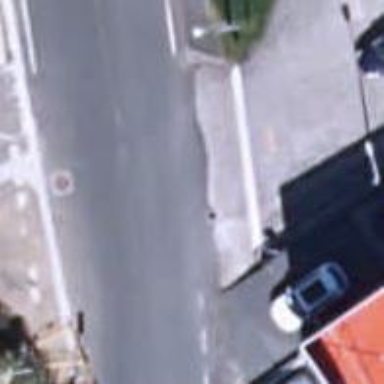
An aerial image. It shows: Unmarked road crossing.